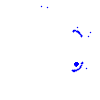
Particle: electron